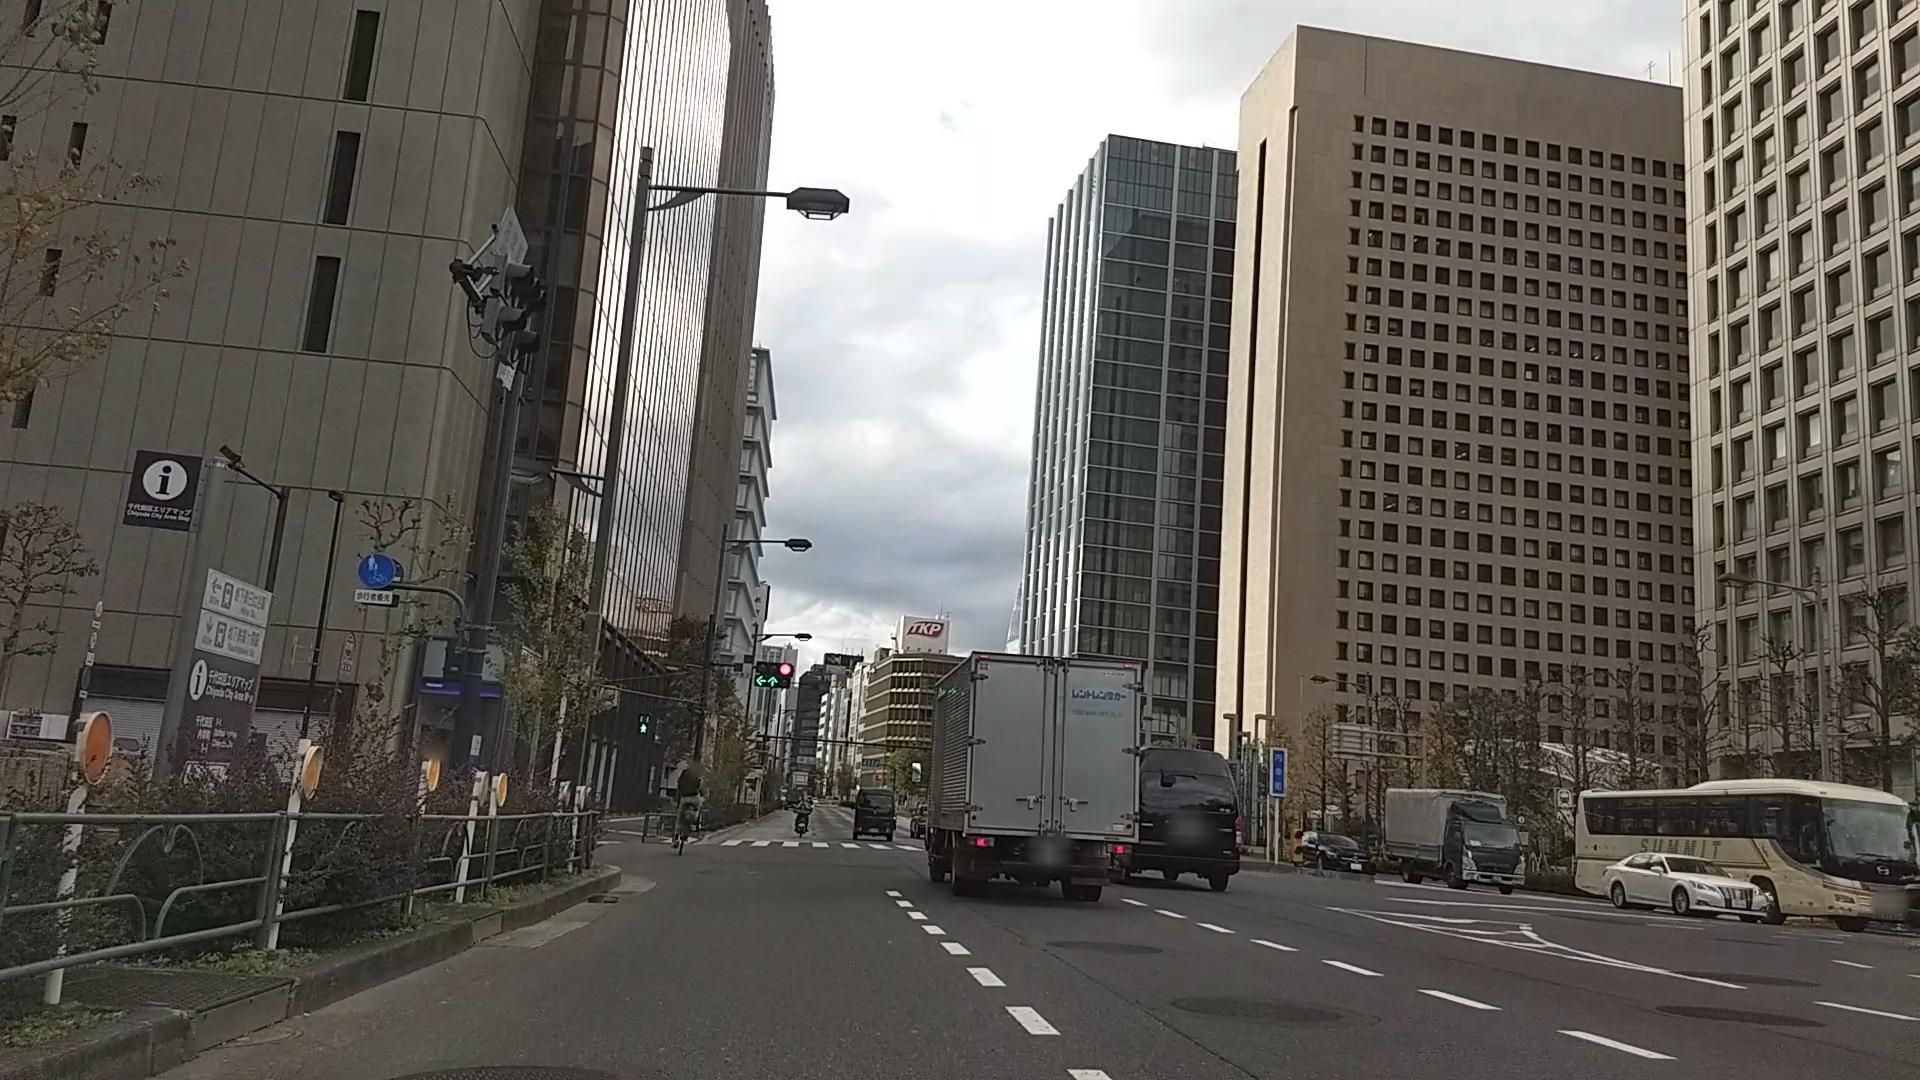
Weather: cloudy
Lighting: day
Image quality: good
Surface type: driving surface
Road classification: footway
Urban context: urban centre
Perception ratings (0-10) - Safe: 3.57, Lively: 5.07, Beautiful: 5.06, Boring: 8.25, Depressing: 4.57, Wealthy: 8.83